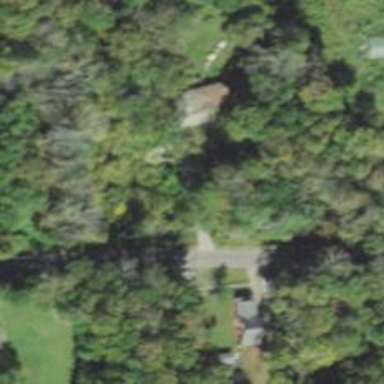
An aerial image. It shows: Residential driveway.